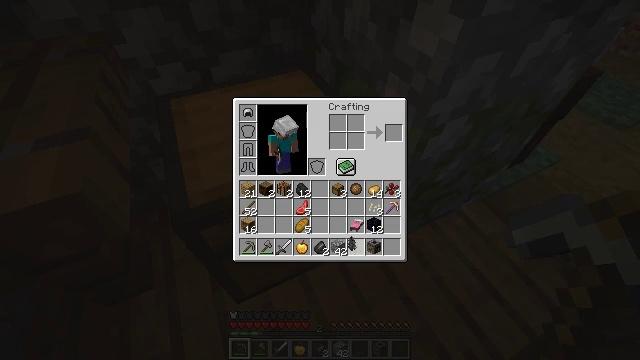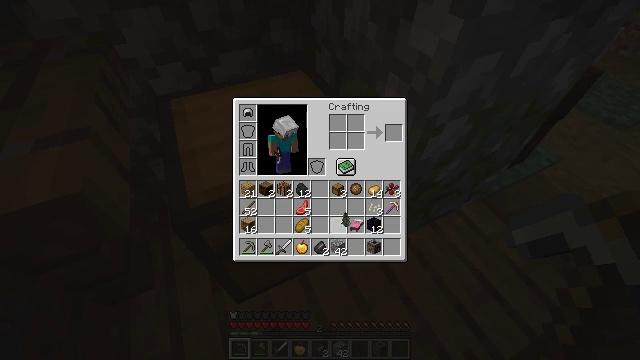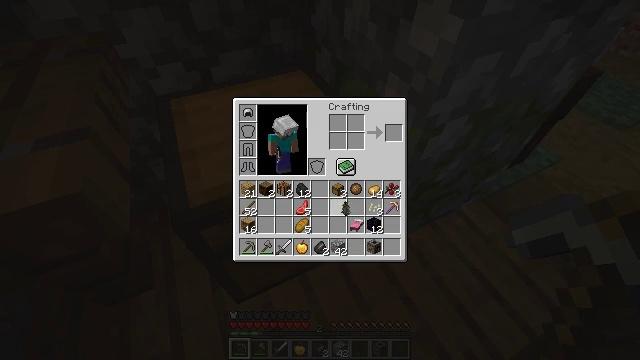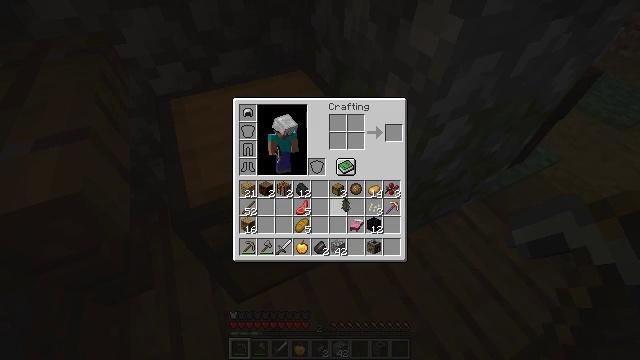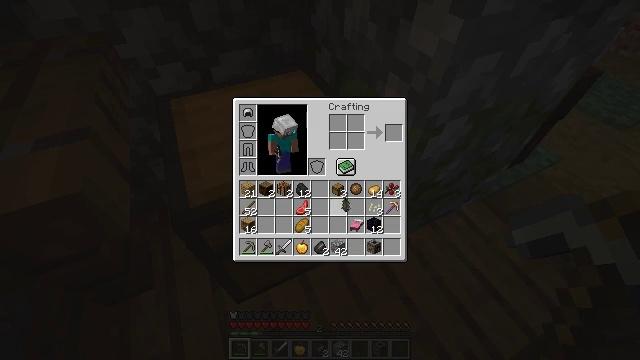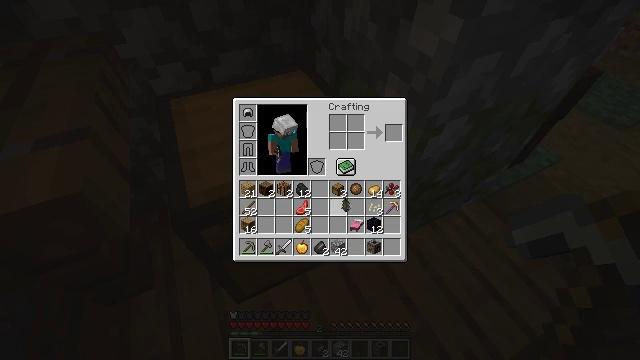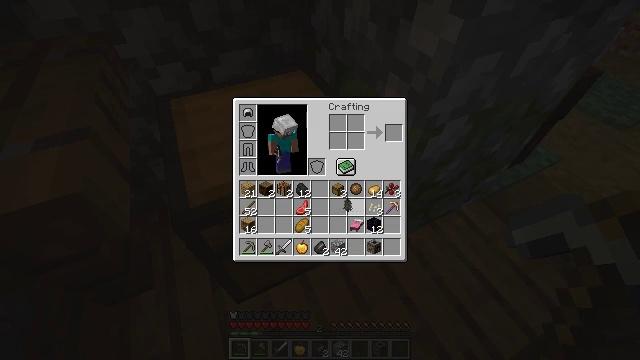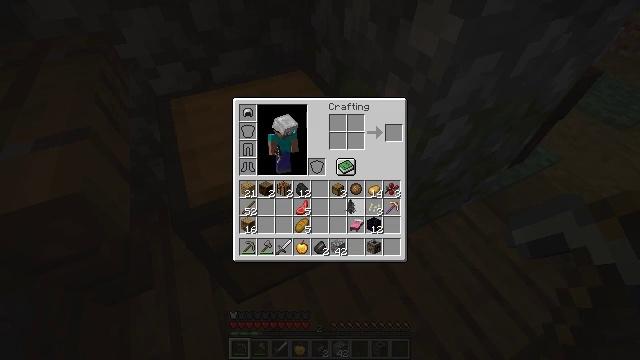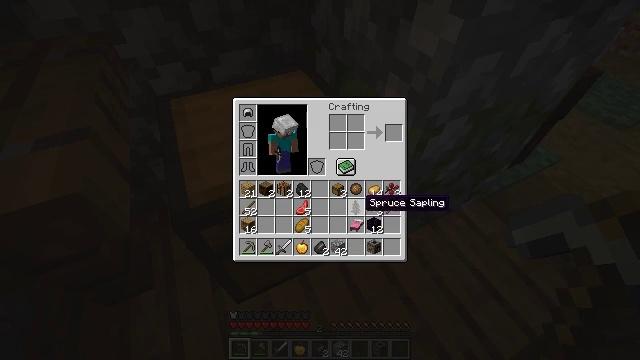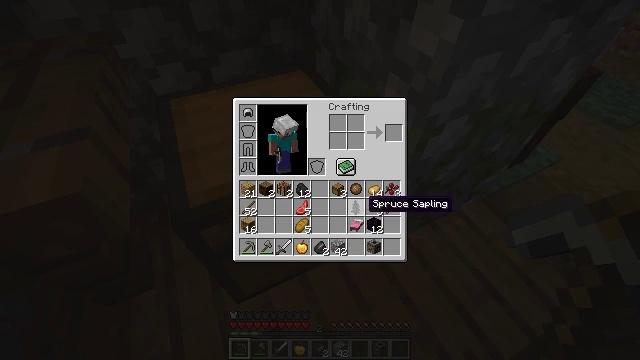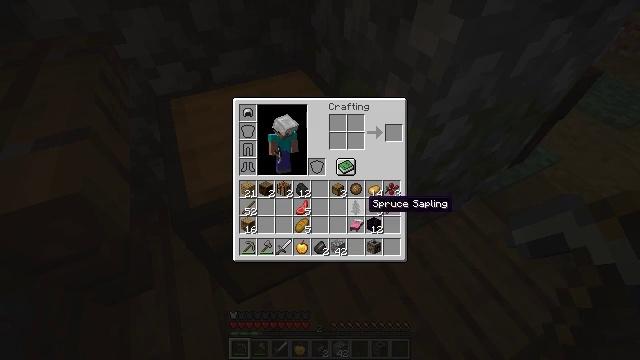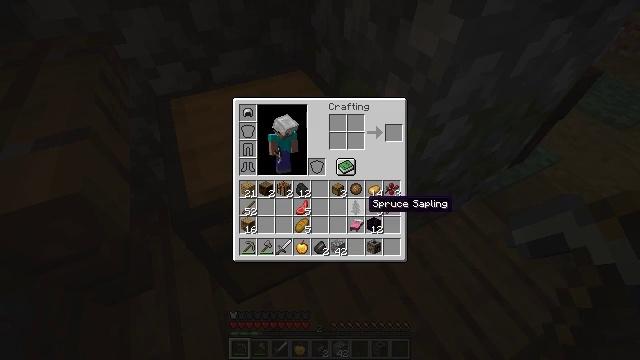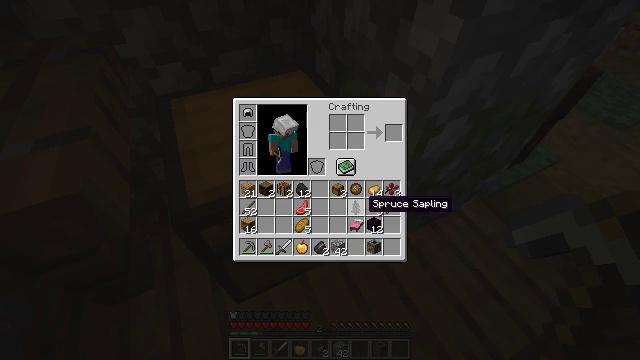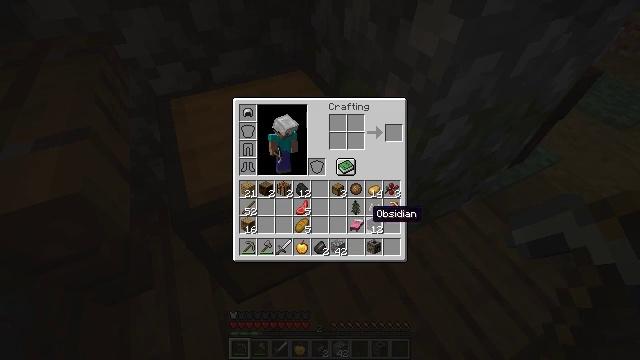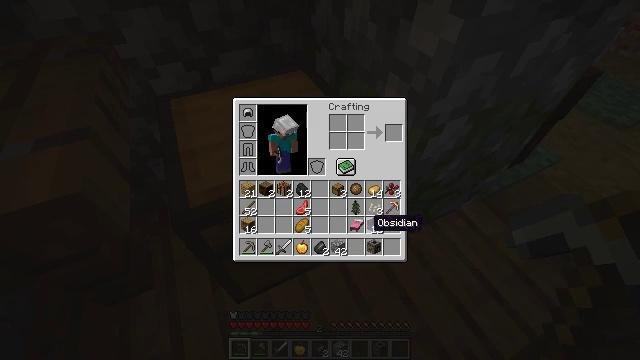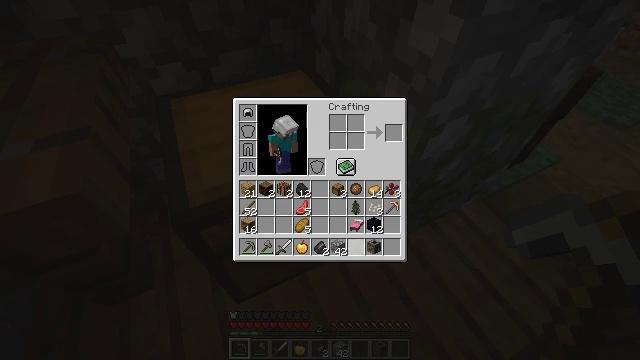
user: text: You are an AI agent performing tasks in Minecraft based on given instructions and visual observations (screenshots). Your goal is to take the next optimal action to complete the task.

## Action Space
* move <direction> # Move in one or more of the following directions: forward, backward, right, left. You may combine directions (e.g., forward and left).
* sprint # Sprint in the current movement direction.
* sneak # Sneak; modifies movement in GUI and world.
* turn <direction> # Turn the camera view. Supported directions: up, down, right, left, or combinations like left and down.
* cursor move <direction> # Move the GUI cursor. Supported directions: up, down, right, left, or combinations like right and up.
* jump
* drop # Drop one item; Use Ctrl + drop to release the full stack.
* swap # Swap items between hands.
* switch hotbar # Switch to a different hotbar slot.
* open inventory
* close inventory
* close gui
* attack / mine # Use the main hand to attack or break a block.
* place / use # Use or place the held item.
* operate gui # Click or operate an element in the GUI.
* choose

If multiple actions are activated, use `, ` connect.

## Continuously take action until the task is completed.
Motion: motion action
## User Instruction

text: Gather the chest from its place.
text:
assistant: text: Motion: cursor move up
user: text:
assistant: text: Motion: cursor move up
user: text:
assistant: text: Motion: no_op
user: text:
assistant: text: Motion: no_op
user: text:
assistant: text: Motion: operate gui
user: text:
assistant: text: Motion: operate gui
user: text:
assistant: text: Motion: operate gui
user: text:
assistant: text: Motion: cursor move right
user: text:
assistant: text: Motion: no_op
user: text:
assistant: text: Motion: no_op
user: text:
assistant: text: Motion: no_op
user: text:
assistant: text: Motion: no_op
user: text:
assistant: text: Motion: cursor move down
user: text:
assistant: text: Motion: cursor move down
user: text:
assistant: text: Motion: cursor move down
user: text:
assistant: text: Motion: no_op
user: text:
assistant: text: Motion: no_op
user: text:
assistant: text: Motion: no_op
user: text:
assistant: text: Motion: no_op
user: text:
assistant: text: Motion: no_op
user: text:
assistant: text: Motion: operate gui
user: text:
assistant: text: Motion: operate gui
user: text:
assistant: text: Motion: no_op
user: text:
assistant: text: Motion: no_op
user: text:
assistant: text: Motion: cursor move left and up
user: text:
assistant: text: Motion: cursor move left and up
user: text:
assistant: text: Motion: cursor move left and up
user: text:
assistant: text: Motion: no_op
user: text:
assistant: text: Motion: operate gui
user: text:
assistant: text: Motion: operate gui